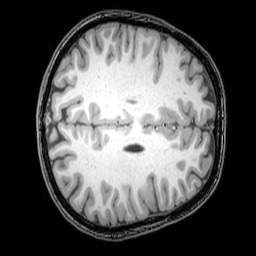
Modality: T1w
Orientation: axial
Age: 24
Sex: female
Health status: healthy
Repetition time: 0.081 s
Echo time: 0.037 s